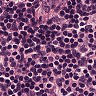
Metastatic tissue present: no